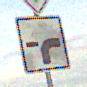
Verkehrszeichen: VerlaufVorfahrtsstrasse9
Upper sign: Vorfahrtsstrasse
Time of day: SunriseSunset
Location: Outdoor (RoadRail)
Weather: PartlyCloudy
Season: NotSpecified
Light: Natural